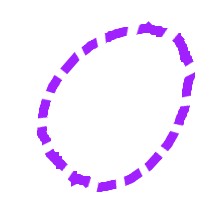
Shape: circle